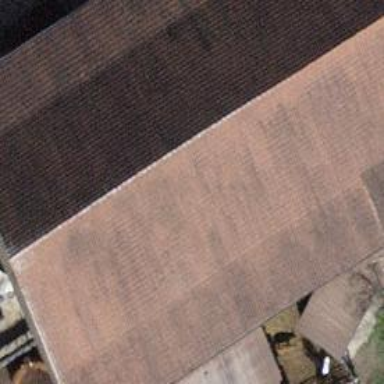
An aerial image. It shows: Rural barn.